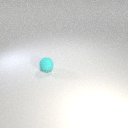
small cyan rubber sphere